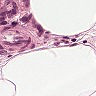
Metastatic tissue present: no